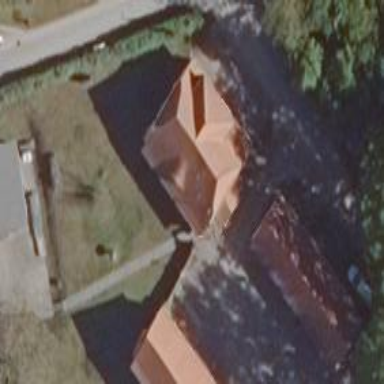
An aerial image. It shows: Building.